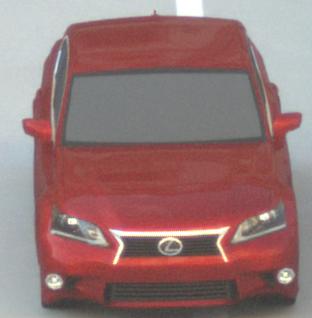
Make: Lexus
Model: GS 250
Detailed model: GS (L10)
Model produced from: 2012/06
Model produced until: 2013/12
Doors: 4
Color: red
Road condition: dry road
Daytime: morning or afternoon
Contrast: low contrast